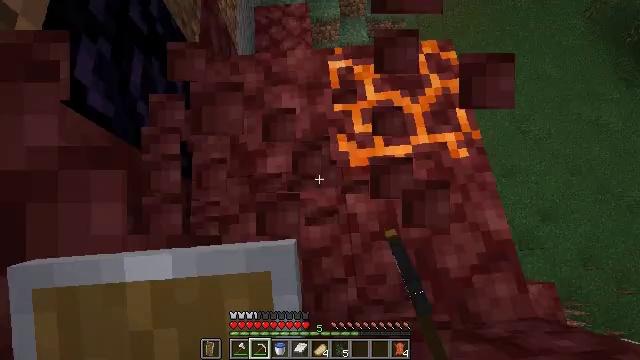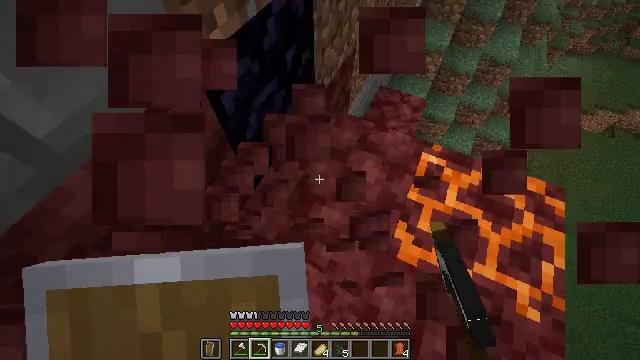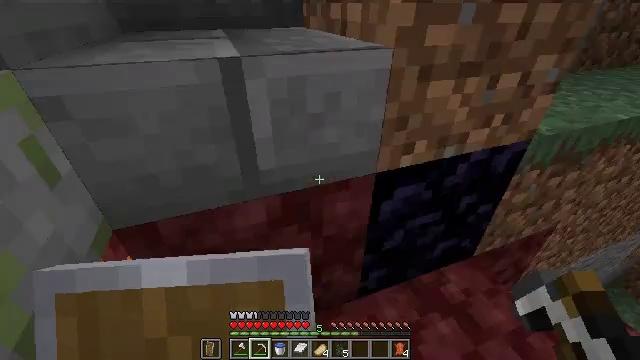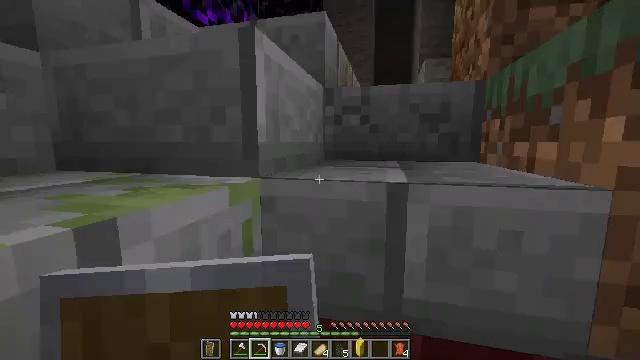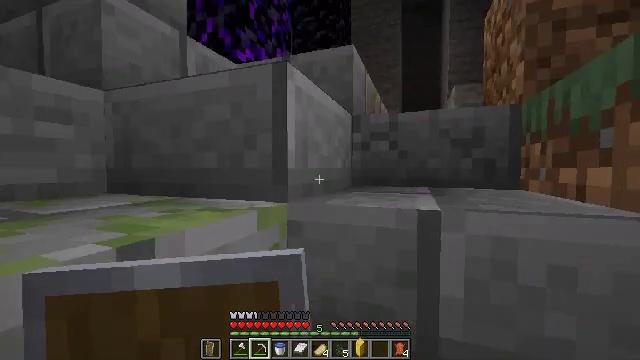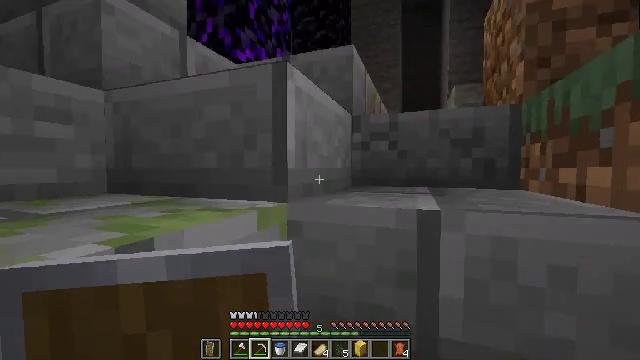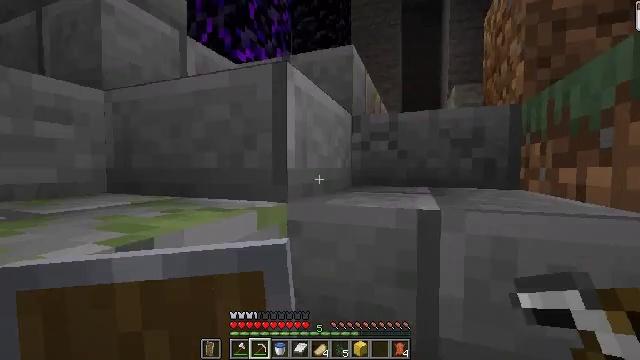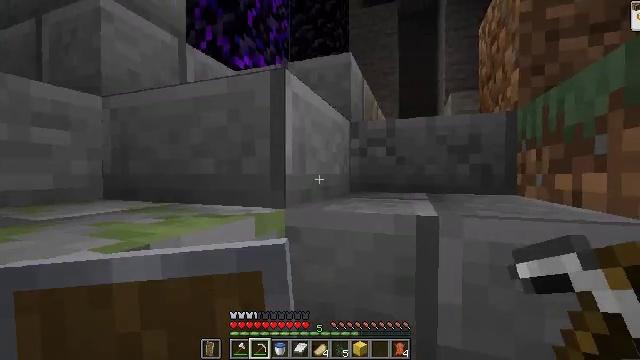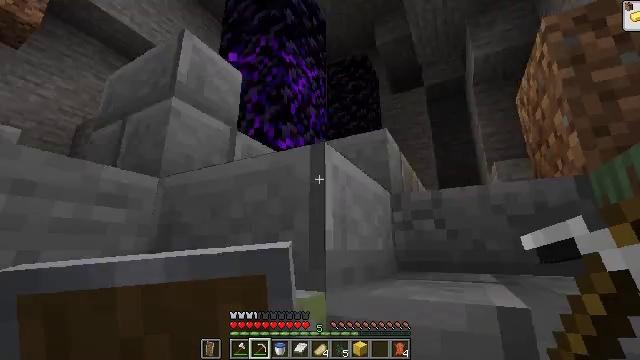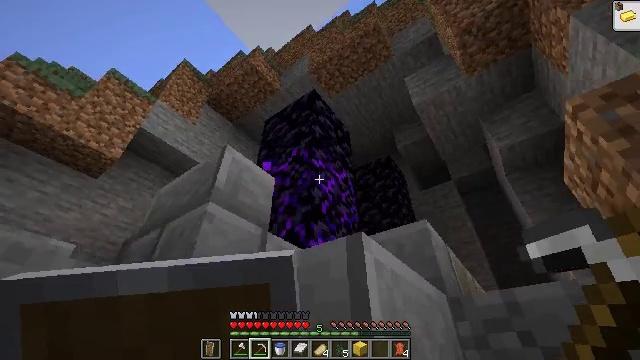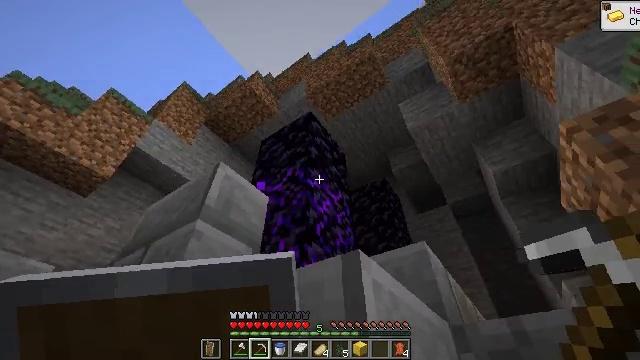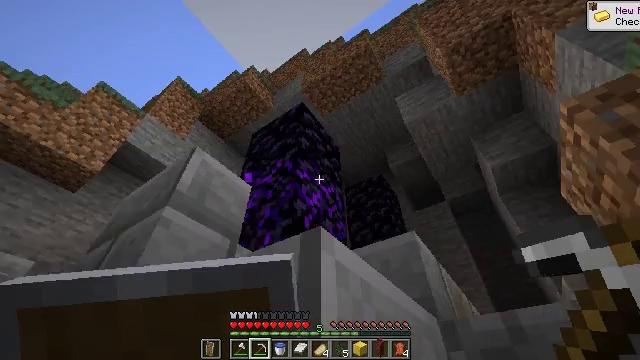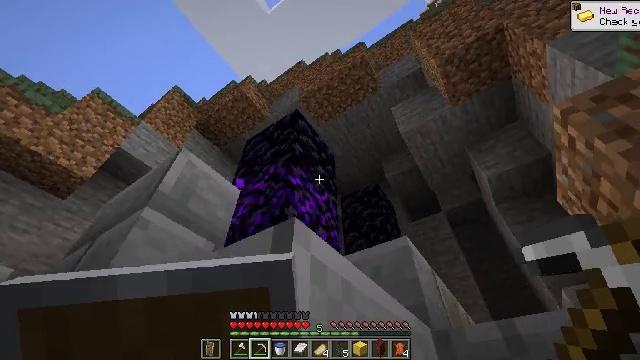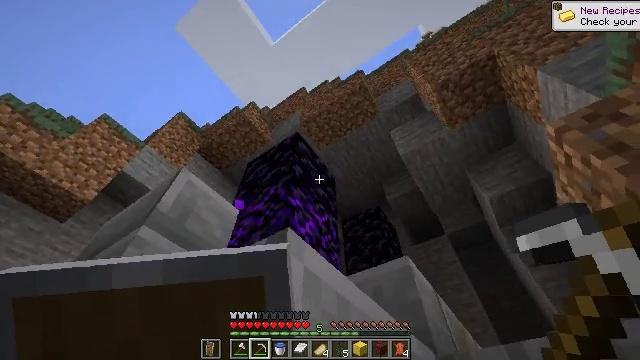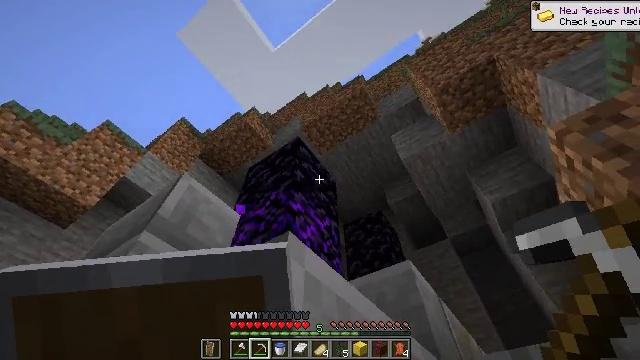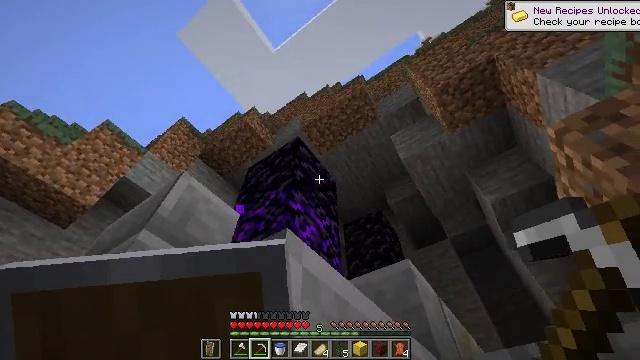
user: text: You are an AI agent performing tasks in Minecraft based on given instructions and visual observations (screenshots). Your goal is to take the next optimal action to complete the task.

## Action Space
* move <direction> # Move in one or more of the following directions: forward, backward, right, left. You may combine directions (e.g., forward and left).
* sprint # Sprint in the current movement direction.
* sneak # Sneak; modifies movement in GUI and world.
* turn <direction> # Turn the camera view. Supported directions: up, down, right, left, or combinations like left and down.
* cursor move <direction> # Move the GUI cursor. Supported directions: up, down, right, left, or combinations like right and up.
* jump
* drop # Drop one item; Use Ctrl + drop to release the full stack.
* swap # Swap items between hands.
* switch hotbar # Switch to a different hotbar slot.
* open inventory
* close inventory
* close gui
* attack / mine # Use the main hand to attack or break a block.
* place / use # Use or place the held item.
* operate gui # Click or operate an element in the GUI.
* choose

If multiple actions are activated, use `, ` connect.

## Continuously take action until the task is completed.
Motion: motion action
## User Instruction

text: Attack the mossy stone brick slab to gather it.
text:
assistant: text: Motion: turn left and up
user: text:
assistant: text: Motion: turn left and up
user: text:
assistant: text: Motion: turn left and up
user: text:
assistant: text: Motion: turn left and up
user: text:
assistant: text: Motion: no_op
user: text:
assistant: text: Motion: no_op
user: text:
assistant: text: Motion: turn up
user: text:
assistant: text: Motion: move forward, turn left and up
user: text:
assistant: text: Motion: move forward, turn left and up
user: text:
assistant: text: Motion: move forward, turn right and up
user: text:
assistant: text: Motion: move forward
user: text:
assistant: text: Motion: turn up
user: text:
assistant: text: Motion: turn up
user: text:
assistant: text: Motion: turn up
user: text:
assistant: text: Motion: no_op
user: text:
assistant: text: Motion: no_op
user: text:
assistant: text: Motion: turn left and up
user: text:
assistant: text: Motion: turn left
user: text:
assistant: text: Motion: no_op
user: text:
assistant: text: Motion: move forward, turn left and down, jump
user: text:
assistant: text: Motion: move forward, turn left and down, jump
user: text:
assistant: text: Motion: move forward, turn left and down, jump
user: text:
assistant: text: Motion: move forward, turn down, jump
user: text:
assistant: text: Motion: move forward, jump
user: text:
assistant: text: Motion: move forward, jump
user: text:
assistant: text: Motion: turn down, jump
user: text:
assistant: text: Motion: turn right and down, jump
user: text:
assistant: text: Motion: turn right and down, jump
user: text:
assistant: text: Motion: turn down, jump
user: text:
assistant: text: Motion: turn left and down, jump